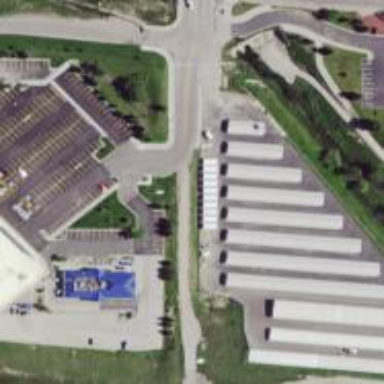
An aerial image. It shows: Storage rental shop.